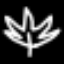
Label: leaf